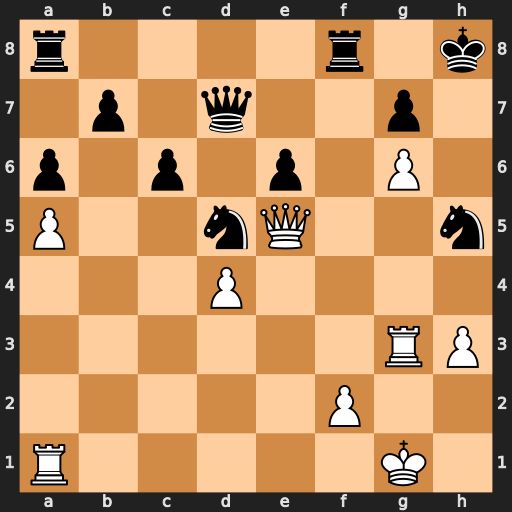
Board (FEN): r4r1k/1p1q2p1/p1p1p1P1/P2nQ2n/3P4/6RP/5P2/R5K1
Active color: w
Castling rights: -
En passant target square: -
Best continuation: Qxh5+ Kg8 Qh7#